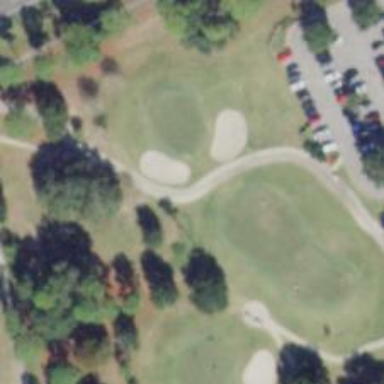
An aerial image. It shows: Golf cartpath that is also road path.